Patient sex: M
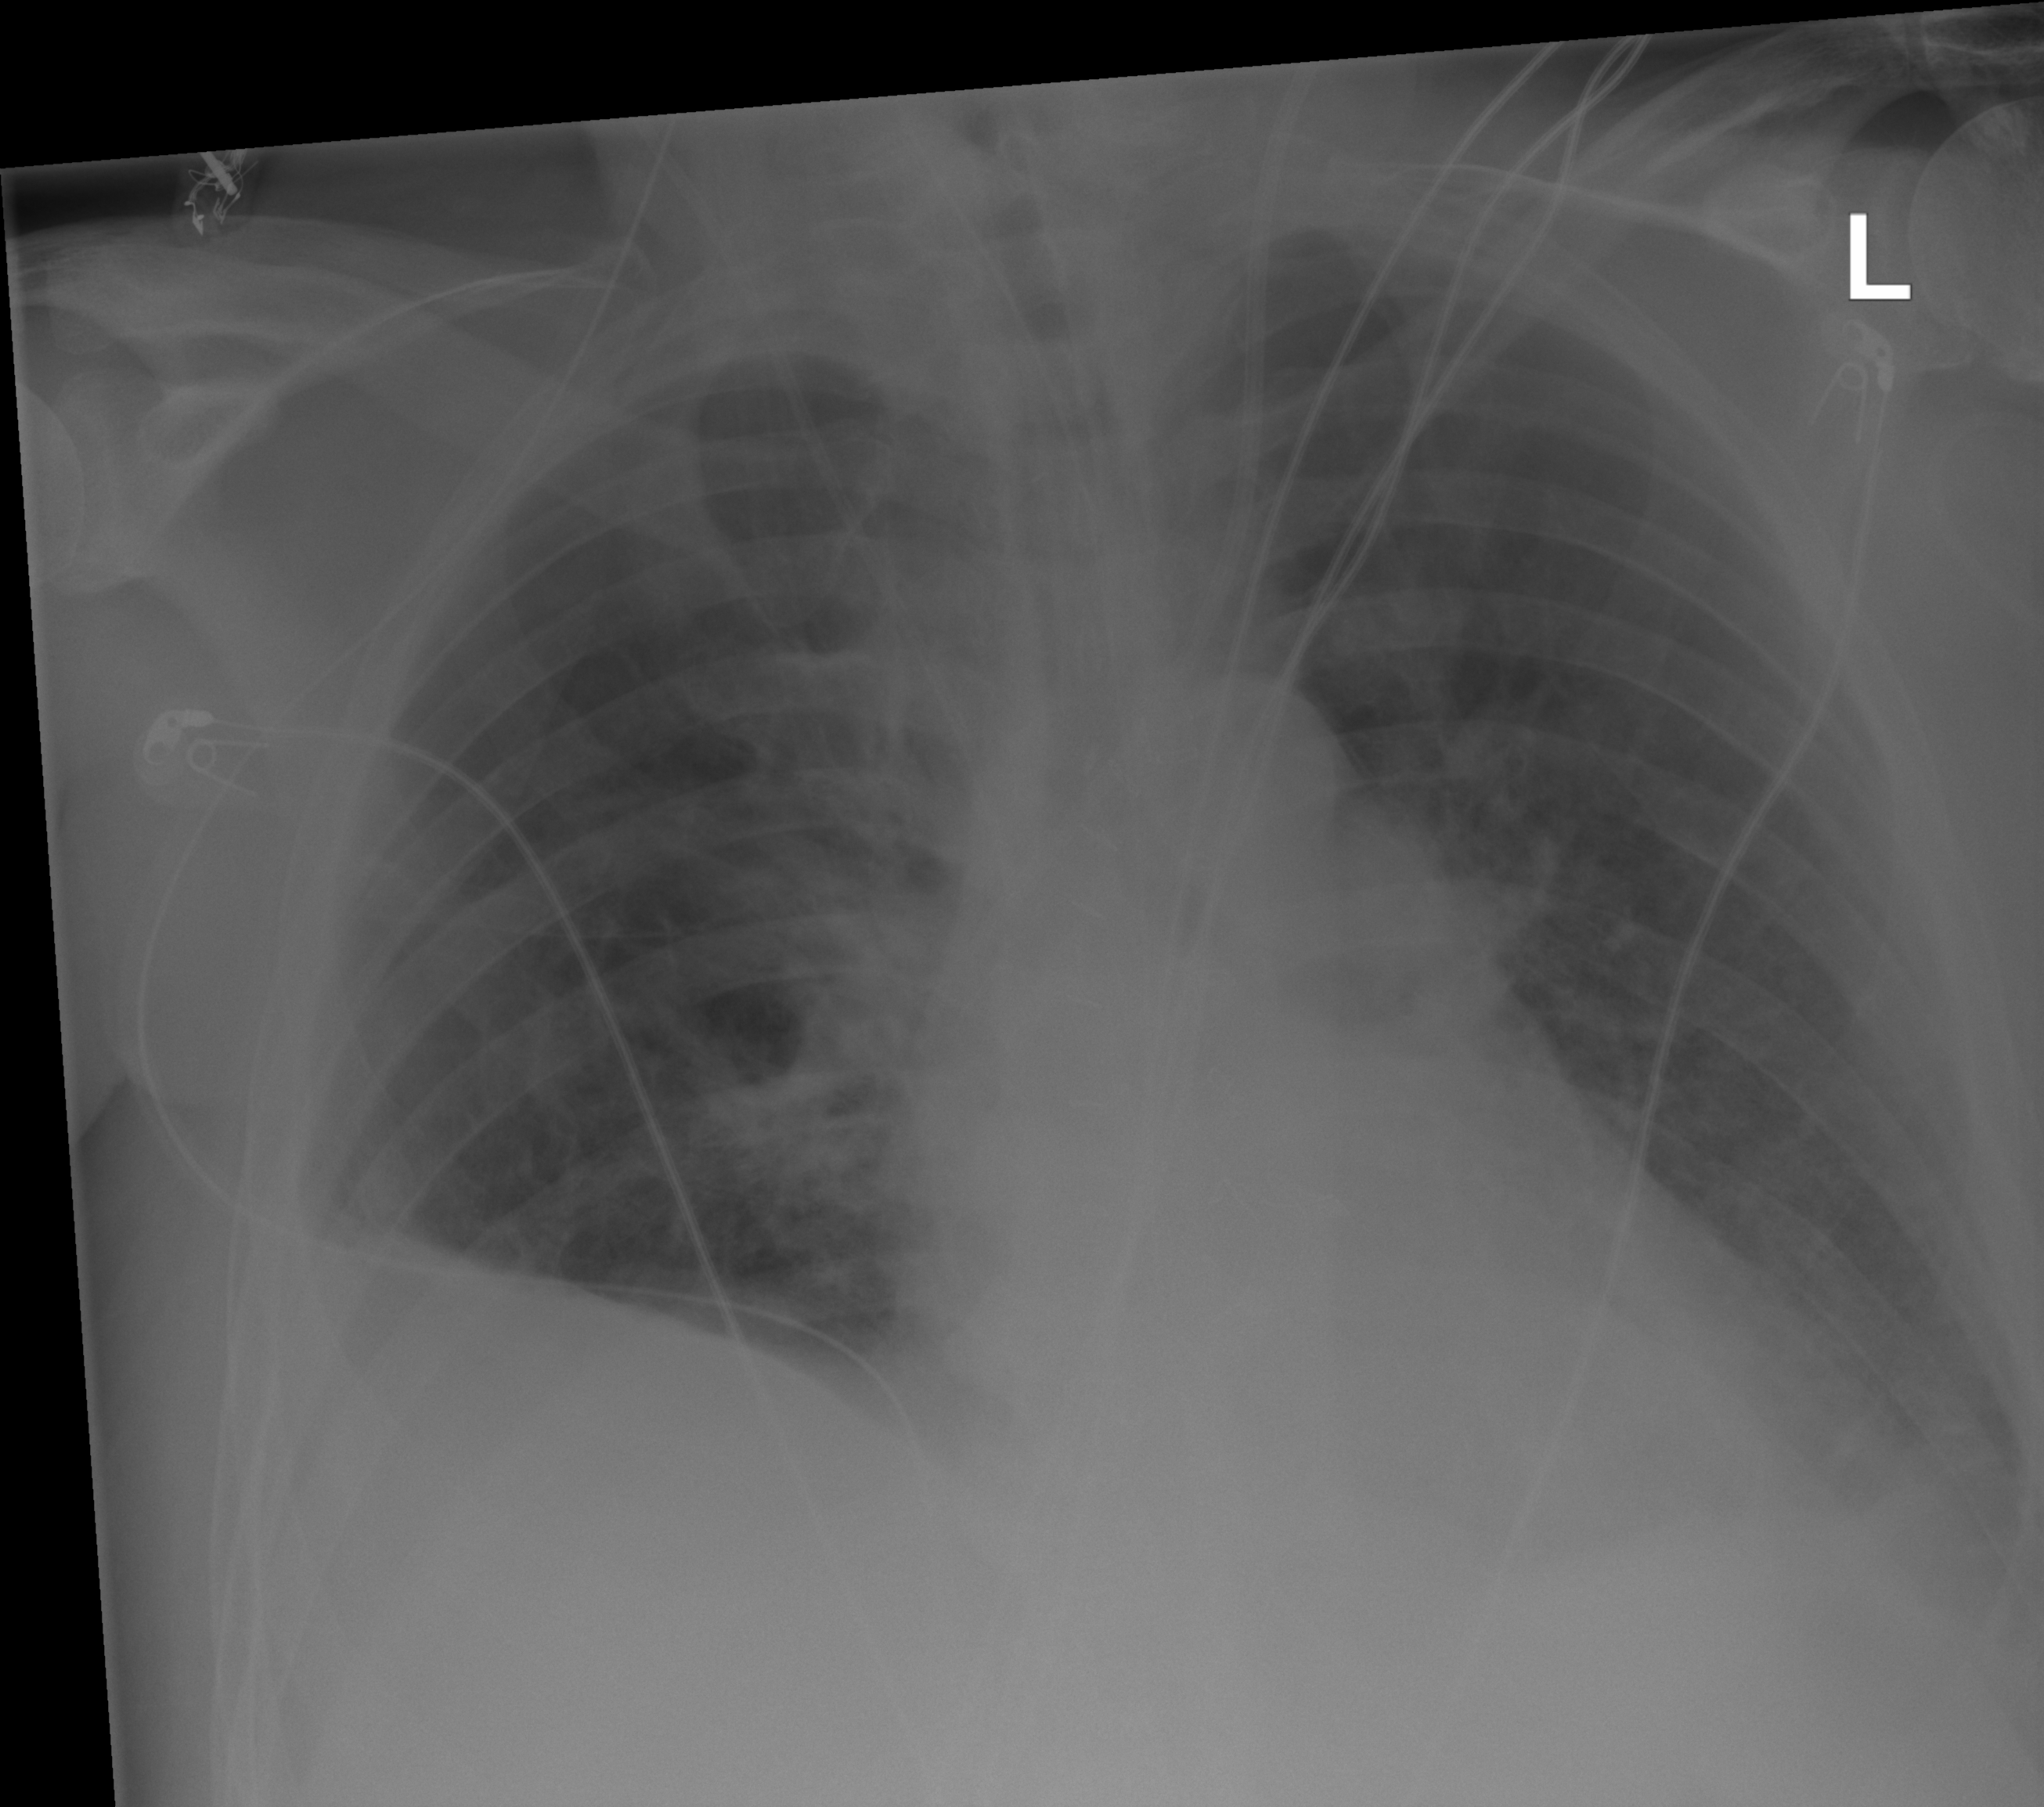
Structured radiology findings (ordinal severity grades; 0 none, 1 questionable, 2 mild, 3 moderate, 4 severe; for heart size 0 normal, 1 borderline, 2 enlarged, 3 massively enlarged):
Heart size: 2
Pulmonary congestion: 2
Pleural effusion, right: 2
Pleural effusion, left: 2
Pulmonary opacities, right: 2
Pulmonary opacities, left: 2
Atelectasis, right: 2
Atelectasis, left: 2